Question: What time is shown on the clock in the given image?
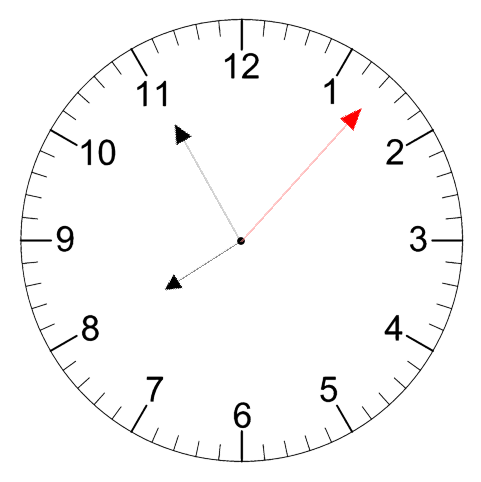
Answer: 07:55:07